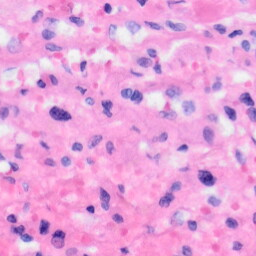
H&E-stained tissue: Liver